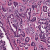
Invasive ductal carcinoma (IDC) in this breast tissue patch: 1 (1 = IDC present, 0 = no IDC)